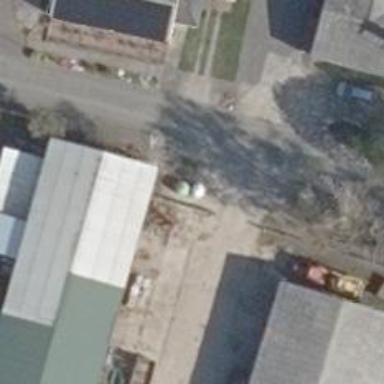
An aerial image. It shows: Recycling facility.